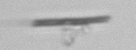
Label: fiber_TAG_external_detritus